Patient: sex F, age 26
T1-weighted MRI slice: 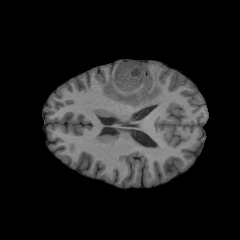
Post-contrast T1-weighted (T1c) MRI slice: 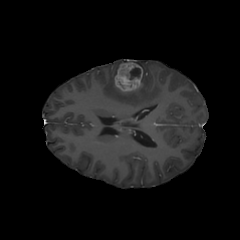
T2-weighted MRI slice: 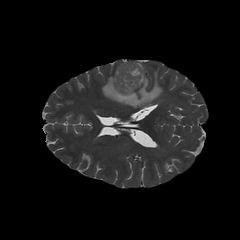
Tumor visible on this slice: yes
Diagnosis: Glioblastoma, IDH-wildtype
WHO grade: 4